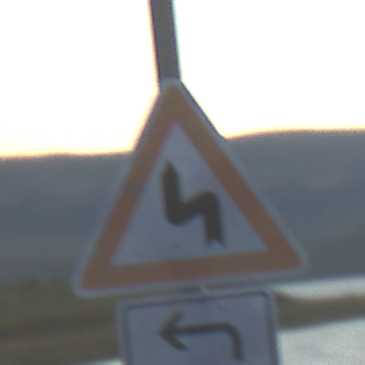
Verkehrszeichen: DoppelkurveZunaechstLinks
Zusatzzeichen unten: RichtungsangabeDurchPfeile2
Umgebung: Outdoor, RoadRail
Tageszeit: SunriseSunset
Wetter: PartlyCloudy
Licht: Natural
Jahreszeit: NotSpecified
Kontrast: LowContrast